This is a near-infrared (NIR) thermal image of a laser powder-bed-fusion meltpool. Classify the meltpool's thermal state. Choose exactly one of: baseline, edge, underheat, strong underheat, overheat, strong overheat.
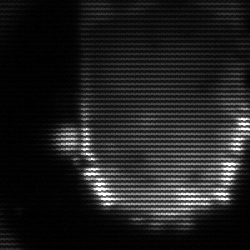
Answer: baseline